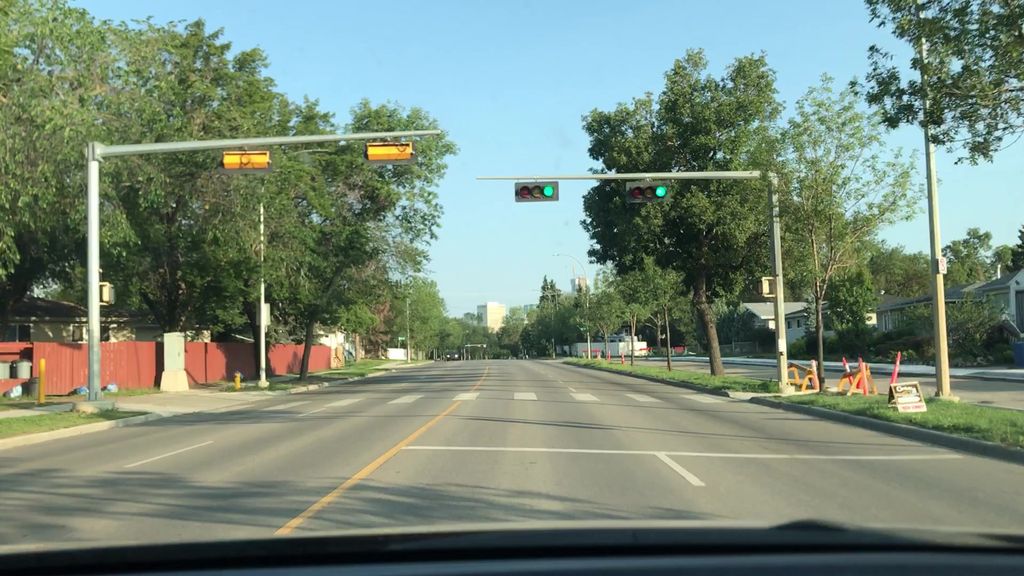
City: edmonton